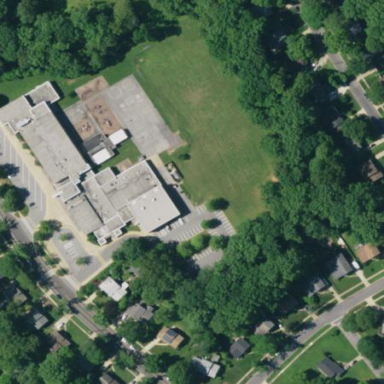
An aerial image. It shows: School.